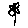
Label: flower